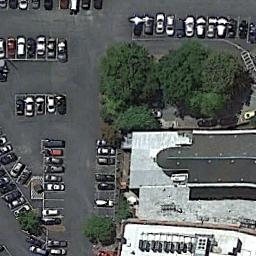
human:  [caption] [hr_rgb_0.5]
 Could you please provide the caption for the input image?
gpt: There are many different colored cars in the parking lot .

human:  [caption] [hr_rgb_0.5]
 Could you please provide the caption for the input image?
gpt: The parking lot has some neatly arranged cars and trees and several buildings are next to the parking lot .

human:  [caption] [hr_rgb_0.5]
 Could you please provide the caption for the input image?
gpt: Seventy percent of the parking spaces in the parking lot are occupied .

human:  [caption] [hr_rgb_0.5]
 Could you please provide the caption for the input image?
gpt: The parking lot is next to some buildings and trees .

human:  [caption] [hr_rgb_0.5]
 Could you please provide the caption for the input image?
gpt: There are some green trees and buildings beside the parking lot .